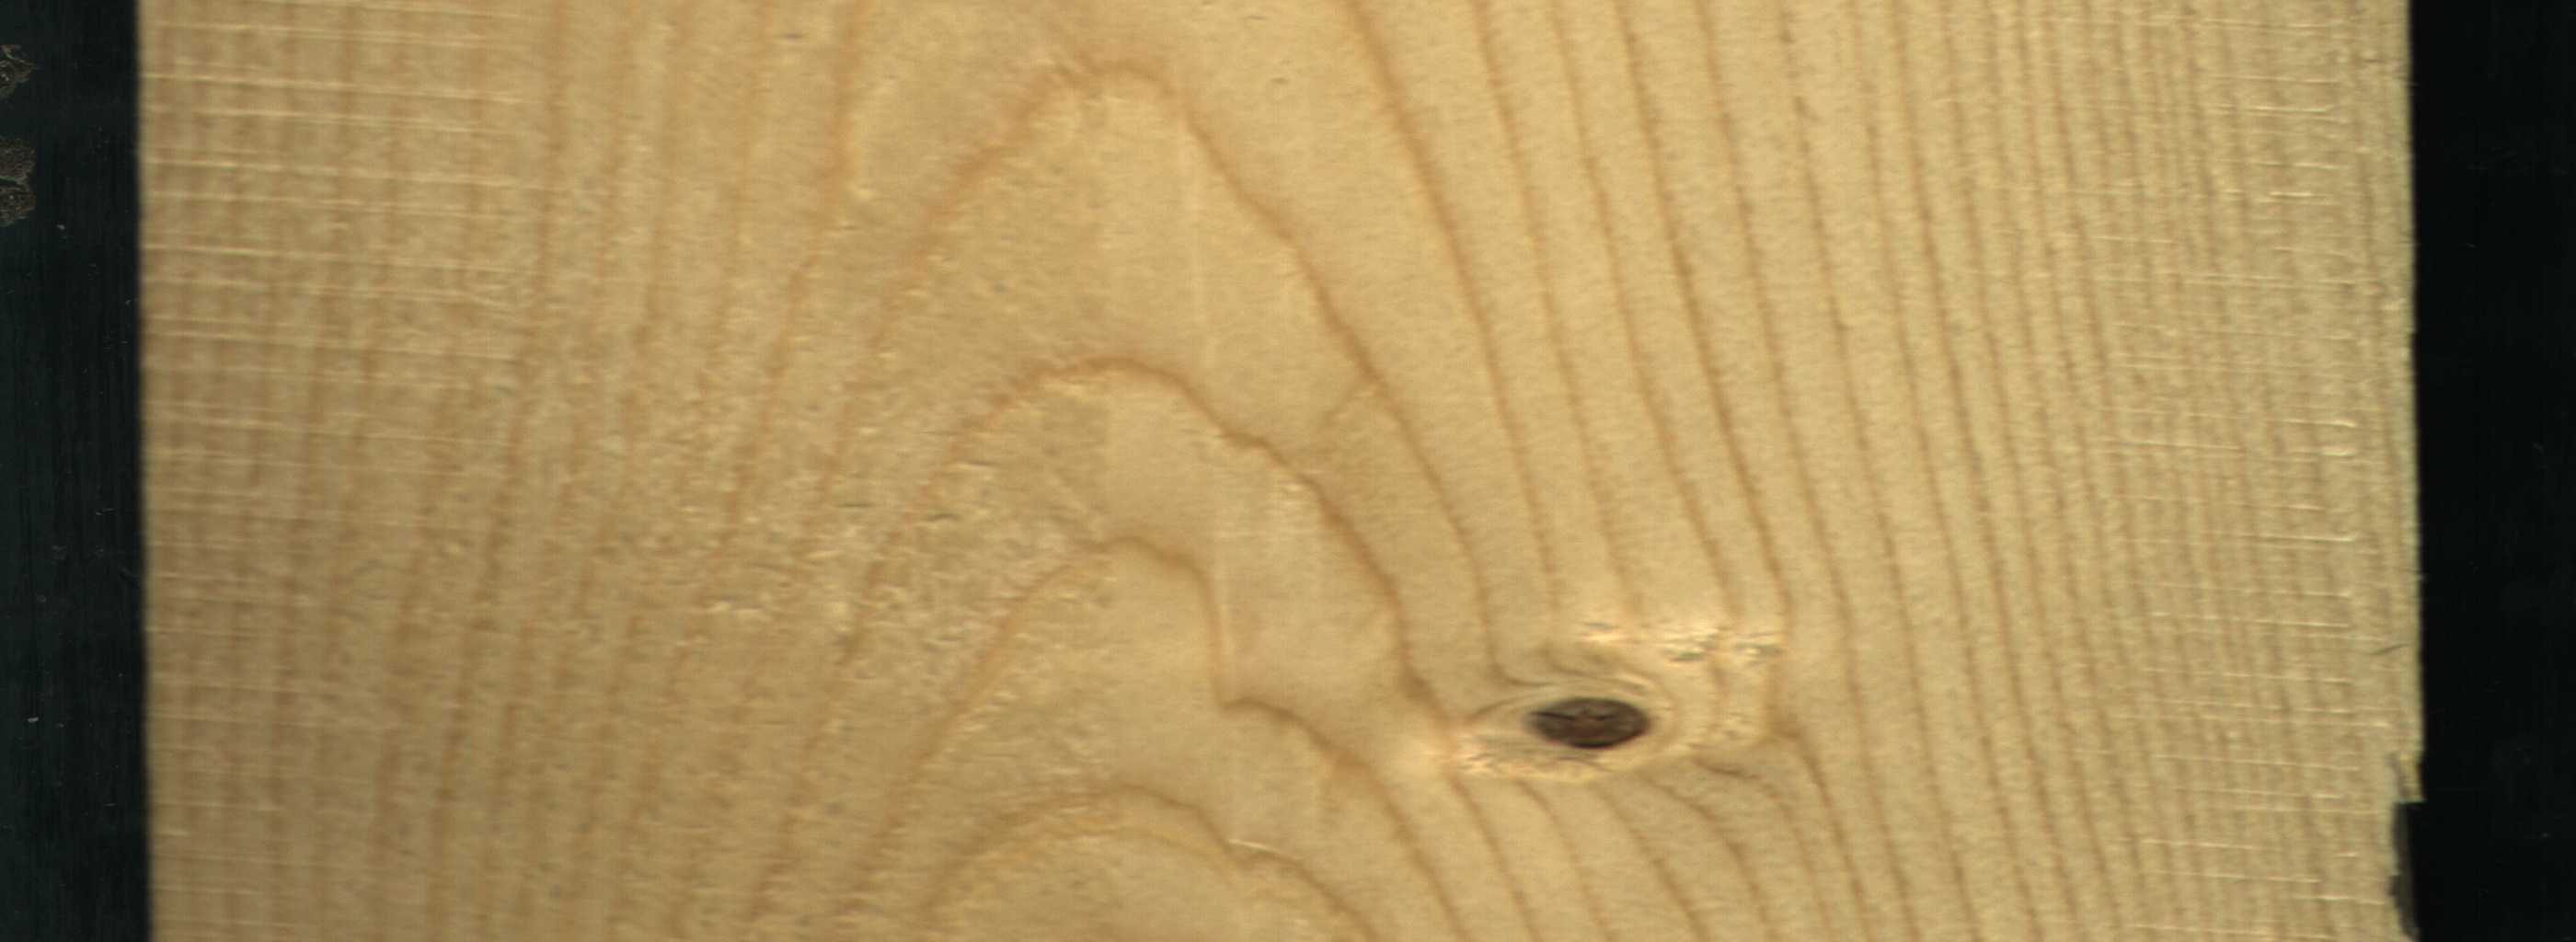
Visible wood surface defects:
Dead_Knot